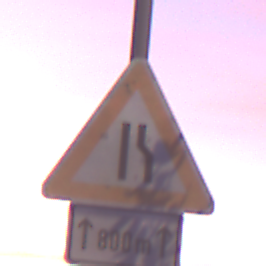
Verkehrszeichen: EinseitigVerengteFahrbahnRechts
Zusatzzeichen unten: LaengeEinerStrecke1
Umgebung: Outdoor, Nature
Tageszeit: Dawn
Wetter: PartlyCloudy
Licht: Natural
Jahreszeit: NotSpecified
Kontrast: MediumContrast